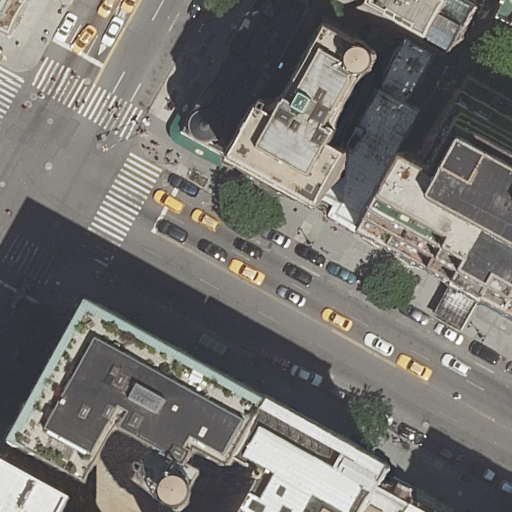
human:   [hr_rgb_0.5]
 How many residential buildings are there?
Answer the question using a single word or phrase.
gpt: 14

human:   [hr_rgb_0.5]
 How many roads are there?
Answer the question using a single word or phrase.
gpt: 4

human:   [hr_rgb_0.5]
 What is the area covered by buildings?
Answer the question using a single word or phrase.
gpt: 6249m2

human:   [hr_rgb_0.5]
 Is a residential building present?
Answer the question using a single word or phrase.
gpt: yes

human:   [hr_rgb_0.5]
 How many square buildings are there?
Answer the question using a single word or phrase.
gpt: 0

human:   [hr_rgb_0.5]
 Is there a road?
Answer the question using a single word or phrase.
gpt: yes

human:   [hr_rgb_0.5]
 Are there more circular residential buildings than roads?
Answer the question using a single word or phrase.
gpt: no

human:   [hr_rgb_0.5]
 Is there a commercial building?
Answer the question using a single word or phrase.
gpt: no

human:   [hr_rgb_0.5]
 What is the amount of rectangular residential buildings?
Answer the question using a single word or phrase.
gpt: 4

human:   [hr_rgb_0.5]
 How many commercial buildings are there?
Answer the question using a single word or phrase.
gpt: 0

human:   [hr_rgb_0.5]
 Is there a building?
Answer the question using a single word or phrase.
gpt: yes

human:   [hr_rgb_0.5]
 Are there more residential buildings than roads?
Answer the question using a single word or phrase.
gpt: yes

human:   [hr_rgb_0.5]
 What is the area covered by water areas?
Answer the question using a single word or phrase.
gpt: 0m2

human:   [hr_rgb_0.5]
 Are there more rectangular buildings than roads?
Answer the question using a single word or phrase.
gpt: no

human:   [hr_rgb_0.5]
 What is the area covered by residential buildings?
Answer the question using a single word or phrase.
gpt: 6249m2

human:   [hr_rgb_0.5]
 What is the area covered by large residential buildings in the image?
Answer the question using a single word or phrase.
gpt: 4108m2

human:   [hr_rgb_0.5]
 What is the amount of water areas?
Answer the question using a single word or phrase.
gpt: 0

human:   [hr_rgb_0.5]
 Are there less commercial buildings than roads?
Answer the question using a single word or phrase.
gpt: yes

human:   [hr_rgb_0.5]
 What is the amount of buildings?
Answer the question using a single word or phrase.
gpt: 14

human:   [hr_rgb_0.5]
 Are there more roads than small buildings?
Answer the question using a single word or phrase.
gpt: yes

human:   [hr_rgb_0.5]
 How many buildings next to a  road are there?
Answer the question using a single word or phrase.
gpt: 14

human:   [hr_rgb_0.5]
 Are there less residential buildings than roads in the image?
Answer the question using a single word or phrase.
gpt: no

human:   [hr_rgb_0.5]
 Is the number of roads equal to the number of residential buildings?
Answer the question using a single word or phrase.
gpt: no

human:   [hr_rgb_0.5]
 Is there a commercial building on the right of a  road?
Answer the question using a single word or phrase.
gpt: no

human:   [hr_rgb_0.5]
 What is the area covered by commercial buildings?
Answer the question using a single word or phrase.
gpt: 0m2

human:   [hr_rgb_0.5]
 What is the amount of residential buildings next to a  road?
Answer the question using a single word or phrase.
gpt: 14

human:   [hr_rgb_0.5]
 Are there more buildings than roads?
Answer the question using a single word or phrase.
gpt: yes

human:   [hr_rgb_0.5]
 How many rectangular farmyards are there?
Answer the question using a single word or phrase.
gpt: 0

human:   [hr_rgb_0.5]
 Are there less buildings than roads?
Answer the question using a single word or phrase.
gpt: no

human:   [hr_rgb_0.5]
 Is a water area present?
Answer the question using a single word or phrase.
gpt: no

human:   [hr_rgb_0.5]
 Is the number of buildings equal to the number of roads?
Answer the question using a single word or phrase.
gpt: no

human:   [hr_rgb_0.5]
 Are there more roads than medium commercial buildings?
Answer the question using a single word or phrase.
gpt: yes

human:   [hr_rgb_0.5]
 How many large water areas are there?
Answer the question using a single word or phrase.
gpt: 0

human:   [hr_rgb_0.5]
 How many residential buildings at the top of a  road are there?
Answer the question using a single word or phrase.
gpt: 7

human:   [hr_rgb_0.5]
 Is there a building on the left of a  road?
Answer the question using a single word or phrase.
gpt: yes

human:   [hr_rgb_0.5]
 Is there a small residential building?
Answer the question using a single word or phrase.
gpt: yes

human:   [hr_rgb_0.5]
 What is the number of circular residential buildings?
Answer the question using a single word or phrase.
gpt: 0

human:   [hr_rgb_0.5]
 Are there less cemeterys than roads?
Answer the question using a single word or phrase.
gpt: yes

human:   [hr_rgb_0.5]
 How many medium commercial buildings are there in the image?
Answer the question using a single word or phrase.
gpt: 0

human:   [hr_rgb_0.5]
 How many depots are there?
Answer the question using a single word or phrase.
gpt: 0

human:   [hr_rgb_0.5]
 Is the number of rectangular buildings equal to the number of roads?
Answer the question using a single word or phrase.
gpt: yes

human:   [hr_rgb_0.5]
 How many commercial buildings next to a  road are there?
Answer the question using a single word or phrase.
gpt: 0

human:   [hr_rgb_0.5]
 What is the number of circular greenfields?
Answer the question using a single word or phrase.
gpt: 0

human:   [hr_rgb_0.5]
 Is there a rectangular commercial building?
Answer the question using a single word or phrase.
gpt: no

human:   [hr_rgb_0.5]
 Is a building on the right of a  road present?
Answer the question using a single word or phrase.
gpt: yes

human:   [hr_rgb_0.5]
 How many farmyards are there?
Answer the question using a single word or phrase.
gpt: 0

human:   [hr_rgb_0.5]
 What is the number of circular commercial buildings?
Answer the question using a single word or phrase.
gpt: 0

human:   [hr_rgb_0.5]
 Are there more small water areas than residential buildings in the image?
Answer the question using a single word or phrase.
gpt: no

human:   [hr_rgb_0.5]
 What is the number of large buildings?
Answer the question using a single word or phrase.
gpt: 5

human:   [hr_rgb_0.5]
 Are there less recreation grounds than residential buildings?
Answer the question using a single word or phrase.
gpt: yes

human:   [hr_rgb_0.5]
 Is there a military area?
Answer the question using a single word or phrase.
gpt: no

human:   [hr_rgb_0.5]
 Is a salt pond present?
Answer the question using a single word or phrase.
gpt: no

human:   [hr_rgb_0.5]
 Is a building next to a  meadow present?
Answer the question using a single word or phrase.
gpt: no

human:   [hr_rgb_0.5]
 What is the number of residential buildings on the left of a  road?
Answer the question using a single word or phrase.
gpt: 3

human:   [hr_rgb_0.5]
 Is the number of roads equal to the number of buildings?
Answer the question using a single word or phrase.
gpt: no

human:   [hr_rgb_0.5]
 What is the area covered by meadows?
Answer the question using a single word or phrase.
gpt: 0m2

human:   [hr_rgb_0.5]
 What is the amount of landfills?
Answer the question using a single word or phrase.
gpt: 0

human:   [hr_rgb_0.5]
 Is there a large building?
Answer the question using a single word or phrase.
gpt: yes

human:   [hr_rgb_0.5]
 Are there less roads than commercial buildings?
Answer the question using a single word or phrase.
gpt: no

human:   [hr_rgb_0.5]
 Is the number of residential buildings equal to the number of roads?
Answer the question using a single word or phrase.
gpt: no

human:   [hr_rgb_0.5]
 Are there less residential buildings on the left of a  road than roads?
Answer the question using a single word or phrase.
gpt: yes

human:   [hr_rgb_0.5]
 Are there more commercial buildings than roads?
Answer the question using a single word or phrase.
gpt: no

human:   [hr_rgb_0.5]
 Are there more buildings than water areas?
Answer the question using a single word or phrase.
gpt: yes

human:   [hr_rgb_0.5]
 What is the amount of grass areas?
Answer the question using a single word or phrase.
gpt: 0